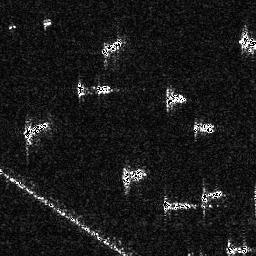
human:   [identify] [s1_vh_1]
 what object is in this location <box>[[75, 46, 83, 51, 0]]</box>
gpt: <ref>1 small ship at the right</ref>

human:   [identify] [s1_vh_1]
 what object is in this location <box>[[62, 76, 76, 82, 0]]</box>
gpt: <ref>1 small ship at the bottom</ref>

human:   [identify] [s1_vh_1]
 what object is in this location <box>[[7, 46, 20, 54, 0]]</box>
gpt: <ref>1 medium ship at the left</ref>

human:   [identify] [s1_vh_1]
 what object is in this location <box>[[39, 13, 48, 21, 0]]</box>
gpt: <ref>1 small ship at the top</ref>